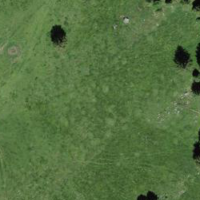
EUNIS habitat code: 52
Species observed at this site:
Plantago media